Interaction volume radius: 10 \u00c5
Interaction volume height: 30 \u00c5
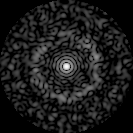
Disorder parameter: 0.8419